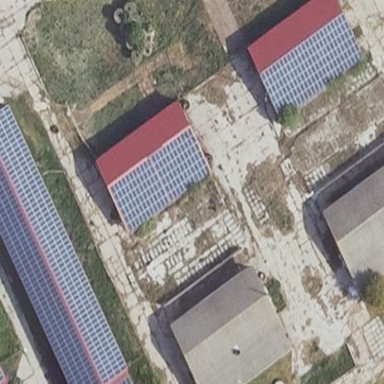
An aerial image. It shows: Building equipped with solar photovoltaic panel for generating electricity. The small installation is solar power generator.